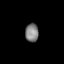
Tissue: lung
Cell type: Epithelial cells
Senescence score: 0.195
Nuclear area (px): 237
Mean DAPI intensity: 128.857